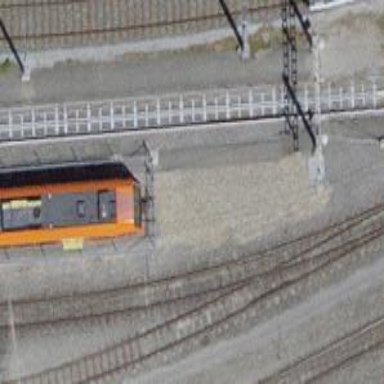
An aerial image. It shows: Railway buffer stop.